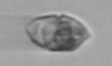
Label: Gyrodinium